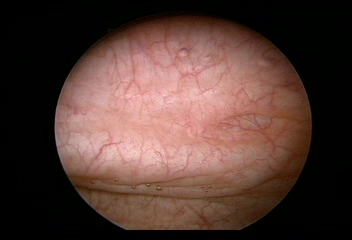
Modality: WLC
Class: Normal mucosa
Bladder cancer association: No